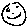
Label: smiley face